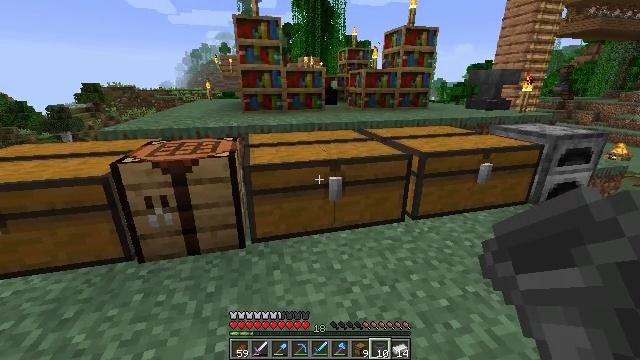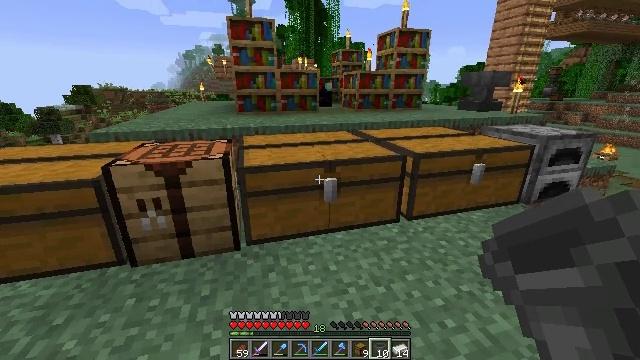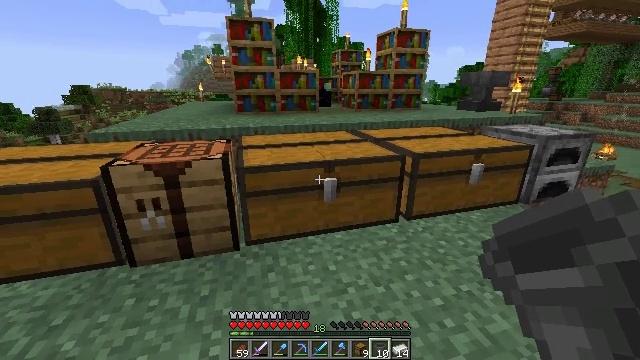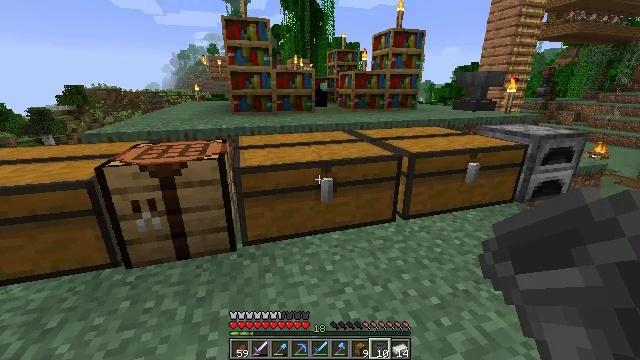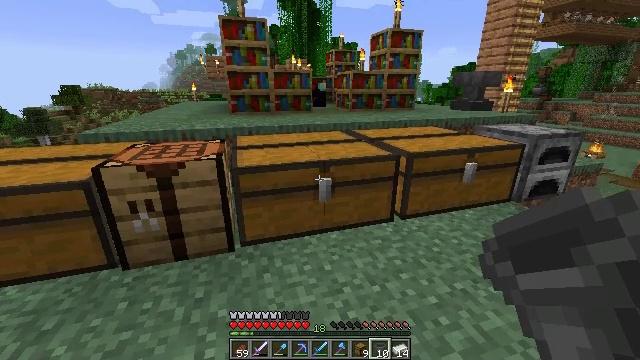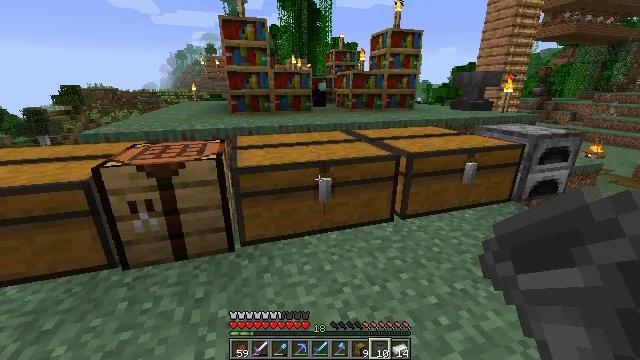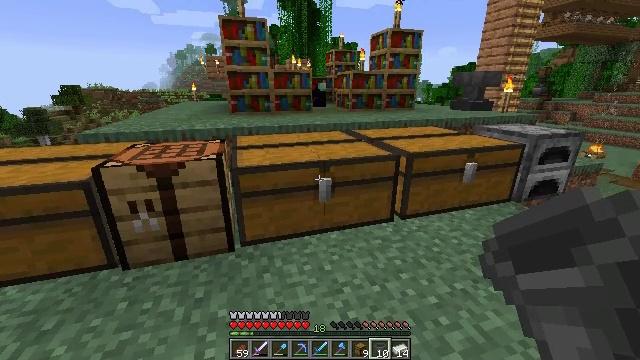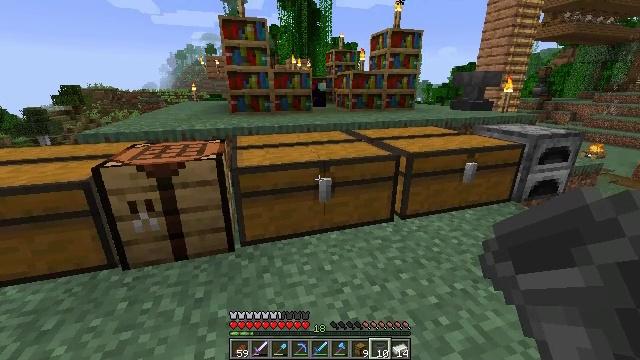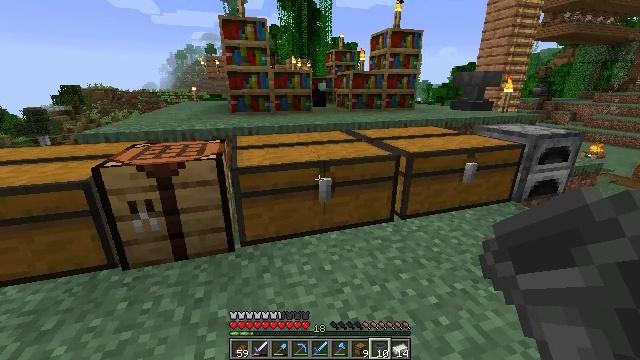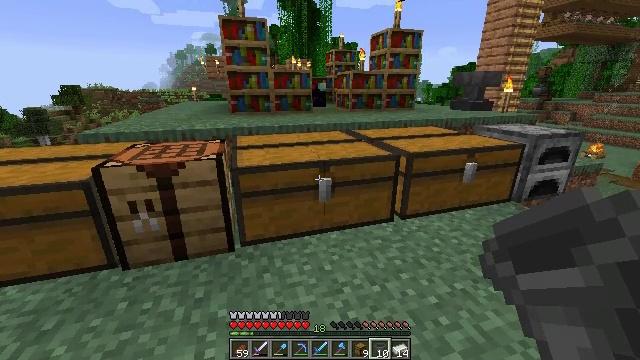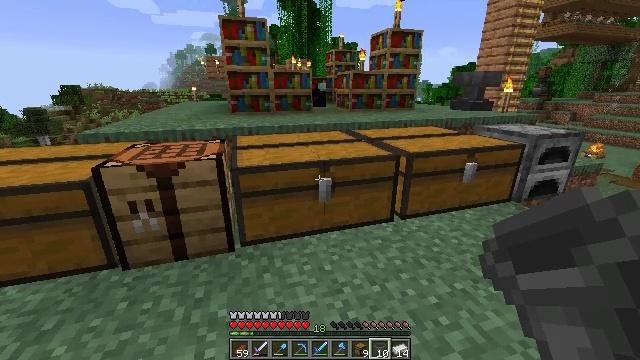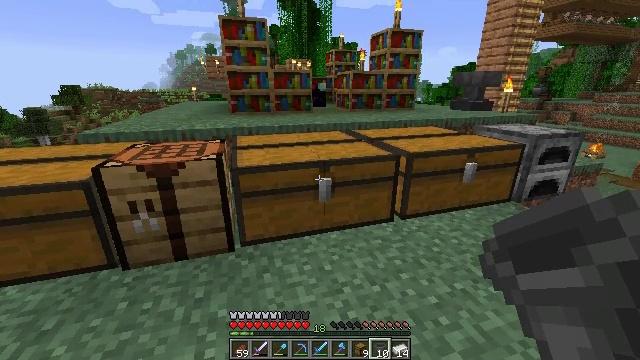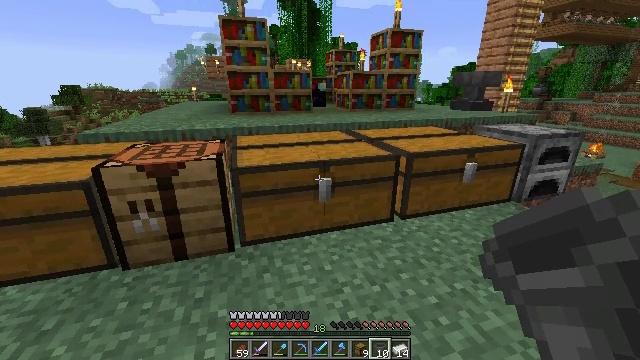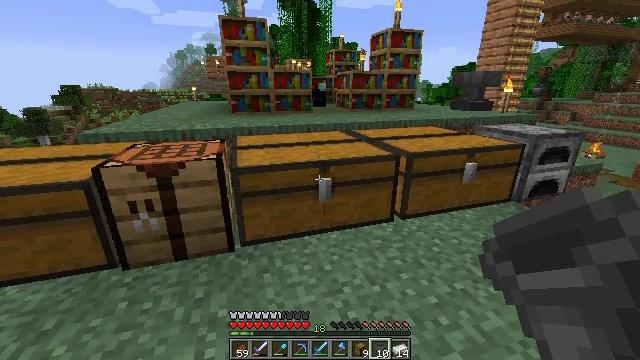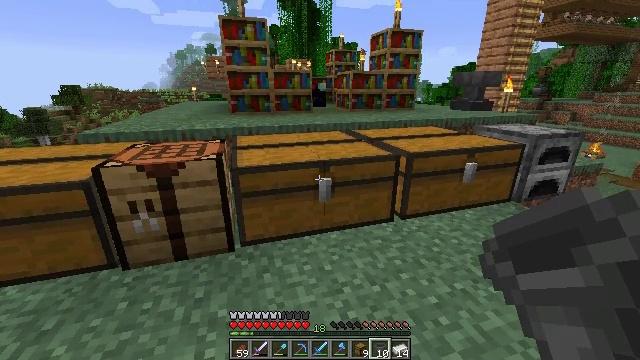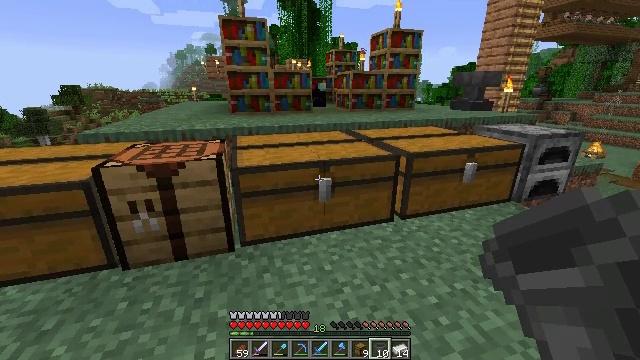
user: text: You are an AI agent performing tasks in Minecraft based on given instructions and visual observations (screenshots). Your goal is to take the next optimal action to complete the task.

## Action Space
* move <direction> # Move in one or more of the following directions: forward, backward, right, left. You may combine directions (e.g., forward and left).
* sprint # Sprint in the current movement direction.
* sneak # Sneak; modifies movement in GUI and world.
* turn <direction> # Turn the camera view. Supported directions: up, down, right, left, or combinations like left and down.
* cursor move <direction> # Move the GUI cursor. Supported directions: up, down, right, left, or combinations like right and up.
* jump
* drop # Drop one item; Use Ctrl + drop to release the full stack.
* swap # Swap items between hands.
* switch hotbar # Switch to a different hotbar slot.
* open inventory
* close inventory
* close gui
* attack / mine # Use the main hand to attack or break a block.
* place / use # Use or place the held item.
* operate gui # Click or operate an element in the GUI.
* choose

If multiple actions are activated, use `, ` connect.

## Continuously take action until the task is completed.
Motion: motion action
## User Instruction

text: Break the furnace to move it.
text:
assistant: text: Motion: turn right
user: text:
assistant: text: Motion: no_op
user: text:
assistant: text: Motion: no_op
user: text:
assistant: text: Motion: no_op
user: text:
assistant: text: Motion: no_op
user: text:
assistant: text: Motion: no_op
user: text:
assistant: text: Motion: no_op
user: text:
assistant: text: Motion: no_op
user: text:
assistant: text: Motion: no_op
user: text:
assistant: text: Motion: no_op
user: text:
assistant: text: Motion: no_op
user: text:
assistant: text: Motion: no_op
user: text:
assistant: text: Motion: no_op
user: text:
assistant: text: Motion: no_op
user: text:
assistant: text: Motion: no_op
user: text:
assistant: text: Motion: no_op
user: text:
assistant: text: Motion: no_op
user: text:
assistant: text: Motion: no_op
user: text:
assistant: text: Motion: no_op
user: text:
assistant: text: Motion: turn right
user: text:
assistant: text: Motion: turn right
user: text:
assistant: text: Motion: no_op
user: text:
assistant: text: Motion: no_op
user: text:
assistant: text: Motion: no_op
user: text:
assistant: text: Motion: no_op
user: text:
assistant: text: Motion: no_op
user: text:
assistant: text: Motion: no_op
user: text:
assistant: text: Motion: no_op
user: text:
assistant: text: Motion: no_op
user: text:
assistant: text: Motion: no_op